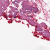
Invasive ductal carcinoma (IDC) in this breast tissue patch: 0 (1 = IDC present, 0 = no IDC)